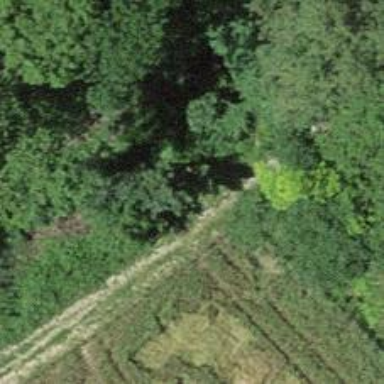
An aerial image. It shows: Unpaved path with grade2 track type.